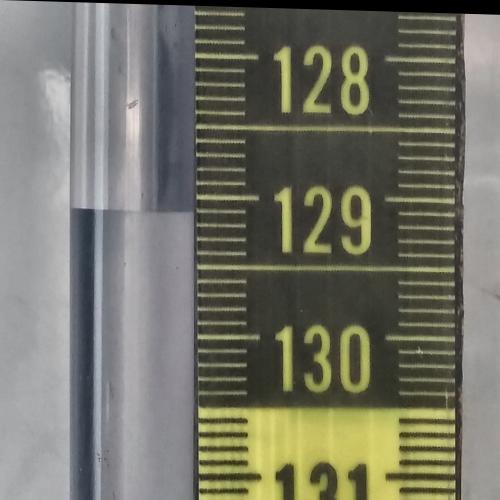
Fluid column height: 129.1 cm